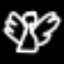
Label: angel